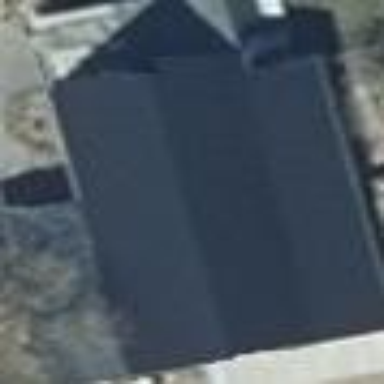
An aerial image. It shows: Flat roof building with grey roof.